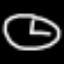
Label: clock